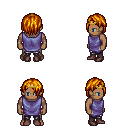
a pixel art fantasy rpg character, male body template, human, dark skin, chain tabard jacket, metal pants, dark blonde bangs hairstyle, gold tiara, maroon shoes, four views (front, back, left, right), 2x2 character sprite sheet, small pixel art, hard edges, no anti-aliasing